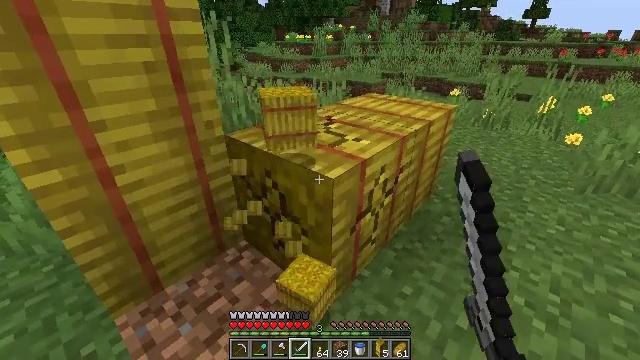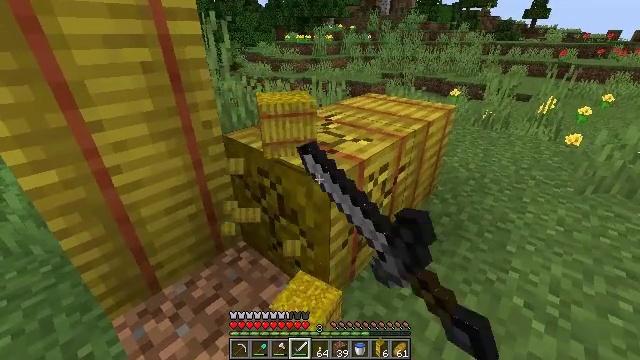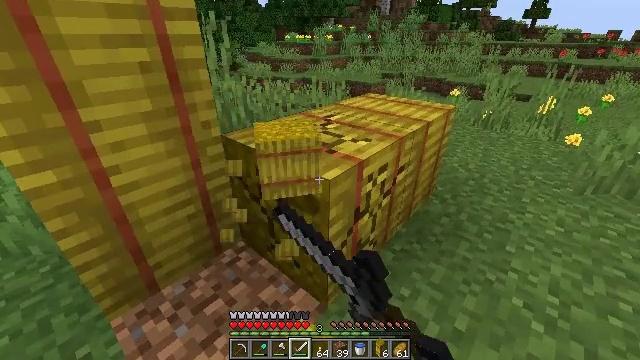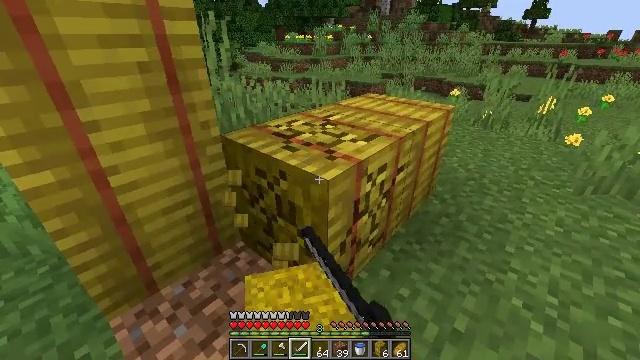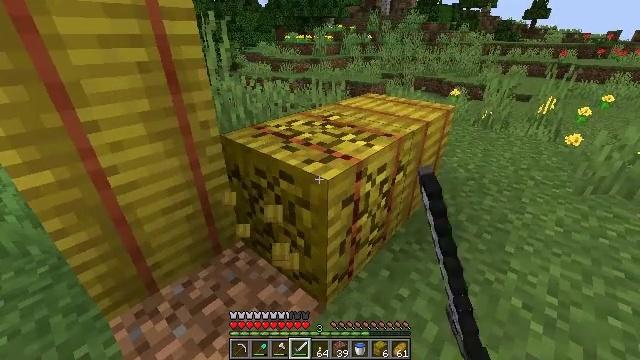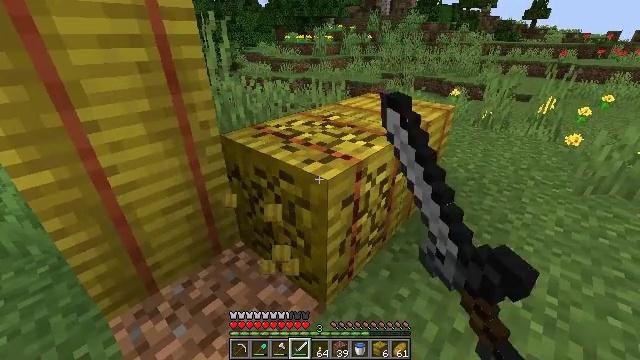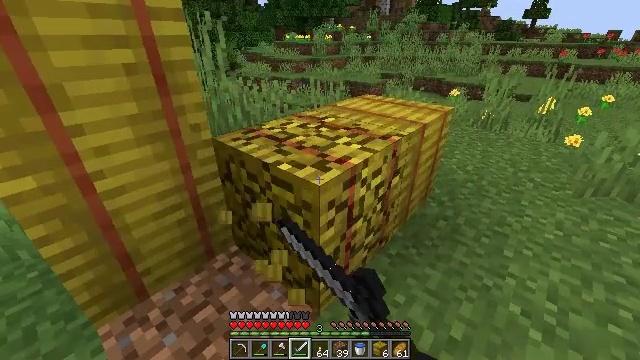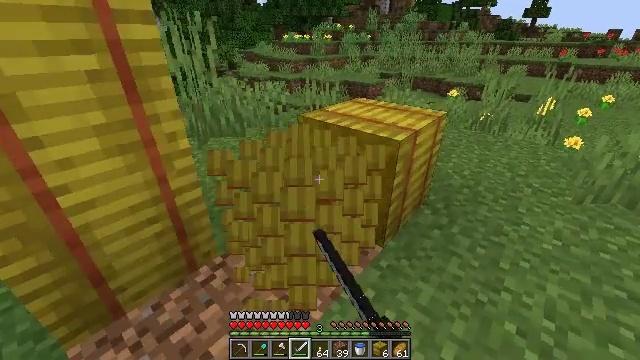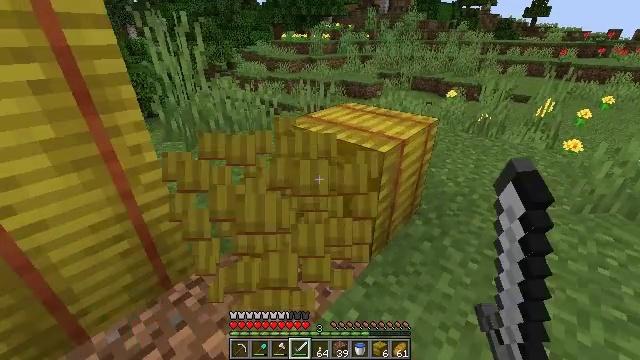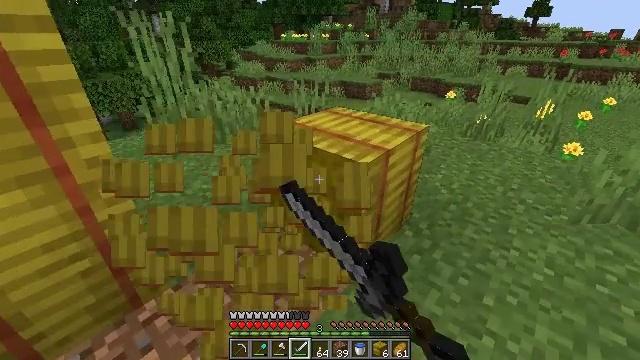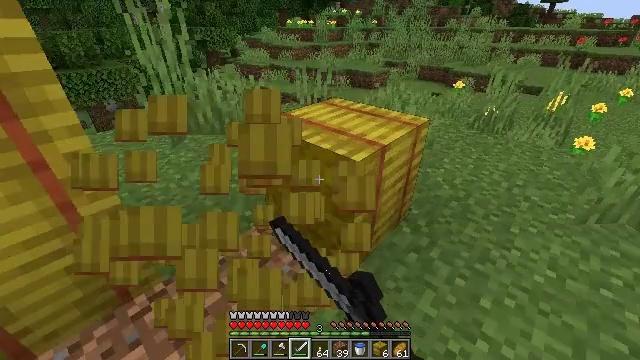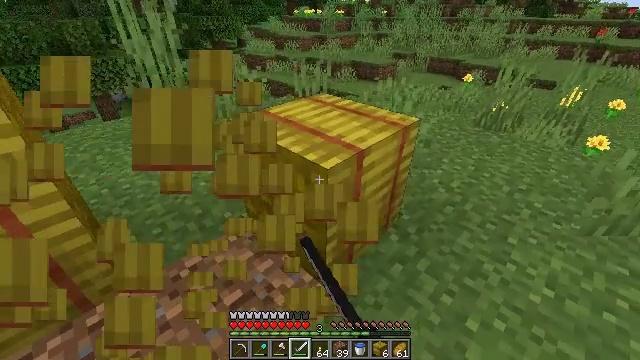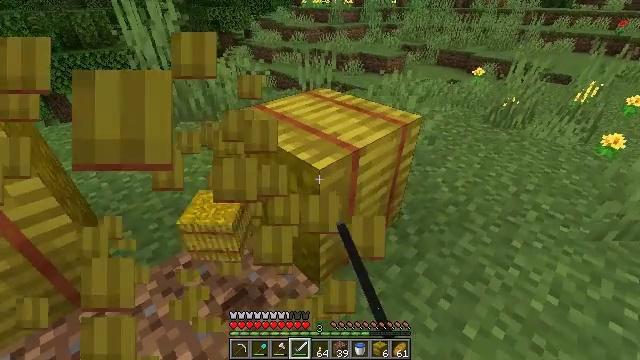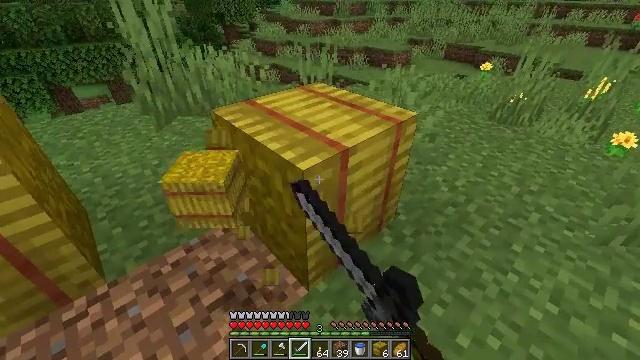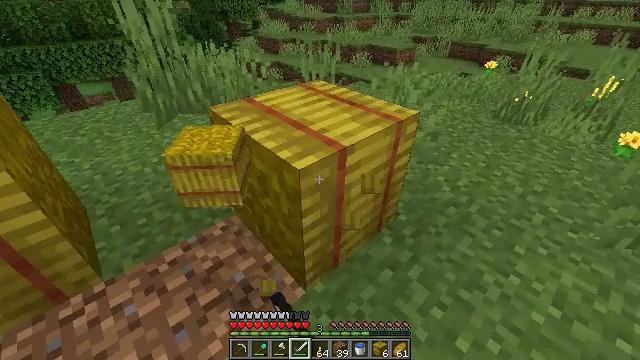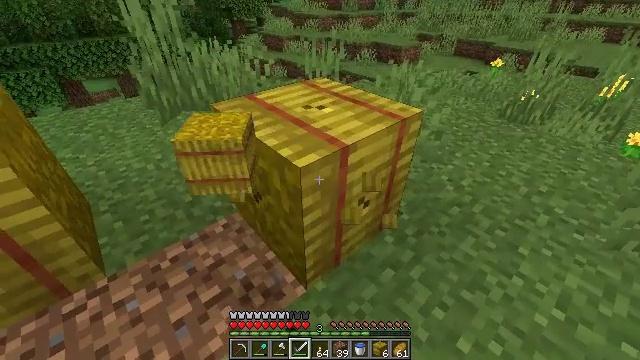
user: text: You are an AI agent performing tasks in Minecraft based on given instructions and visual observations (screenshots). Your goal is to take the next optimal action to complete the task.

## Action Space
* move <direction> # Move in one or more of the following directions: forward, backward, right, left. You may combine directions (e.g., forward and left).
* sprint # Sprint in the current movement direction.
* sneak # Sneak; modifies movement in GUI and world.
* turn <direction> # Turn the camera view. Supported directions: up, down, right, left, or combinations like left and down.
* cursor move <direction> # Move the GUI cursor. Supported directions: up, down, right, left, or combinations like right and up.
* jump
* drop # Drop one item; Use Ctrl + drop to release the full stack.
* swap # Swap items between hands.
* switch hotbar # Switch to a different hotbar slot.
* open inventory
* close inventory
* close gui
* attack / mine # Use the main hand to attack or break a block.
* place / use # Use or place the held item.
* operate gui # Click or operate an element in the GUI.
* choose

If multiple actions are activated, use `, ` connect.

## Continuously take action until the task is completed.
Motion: motion action
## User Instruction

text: Gather hay blocks from the farm.
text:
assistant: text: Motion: attack / mine
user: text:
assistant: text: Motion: attack / mine
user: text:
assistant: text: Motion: attack / mine
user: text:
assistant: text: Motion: attack / mine
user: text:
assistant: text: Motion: attack / mine
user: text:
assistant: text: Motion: move forward and move right, attack / mine
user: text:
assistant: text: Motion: move forward and move right, attack / mine
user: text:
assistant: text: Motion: move forward and move right, attack / mine
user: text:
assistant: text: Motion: move forward and move right, attack / mine
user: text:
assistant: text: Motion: move forward and move right, turn left and down, attack / mine
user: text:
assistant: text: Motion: move forward and move right, turn left and down, attack / mine
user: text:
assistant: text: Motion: turn left and down, attack / mine
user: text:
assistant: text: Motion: turn left and down, attack / mine
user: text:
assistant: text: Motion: attack / mine
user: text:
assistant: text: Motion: attack / mine
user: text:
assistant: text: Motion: attack / mine
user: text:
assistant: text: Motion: attack / mine
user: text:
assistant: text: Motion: attack / mine
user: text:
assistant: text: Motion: attack / mine
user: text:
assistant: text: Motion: attack / mine
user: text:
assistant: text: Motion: attack / mine
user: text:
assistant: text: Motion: attack / mine
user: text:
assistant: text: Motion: attack / mine
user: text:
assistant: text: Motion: attack / mine
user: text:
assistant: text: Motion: attack / mine
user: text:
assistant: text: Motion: attack / mine
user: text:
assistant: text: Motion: attack / mine
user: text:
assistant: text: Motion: move forward and move right, attack / mine
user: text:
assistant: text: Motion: move forward and move right, turn left, attack / mine
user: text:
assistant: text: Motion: move forward and move right, turn left and up, attack / mine